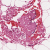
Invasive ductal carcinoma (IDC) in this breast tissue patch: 0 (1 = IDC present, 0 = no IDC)